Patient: sex M, age 68
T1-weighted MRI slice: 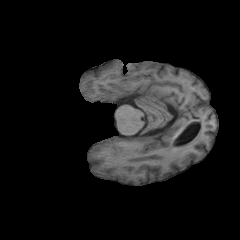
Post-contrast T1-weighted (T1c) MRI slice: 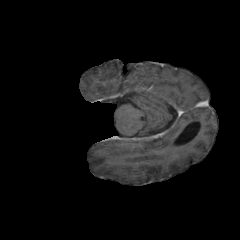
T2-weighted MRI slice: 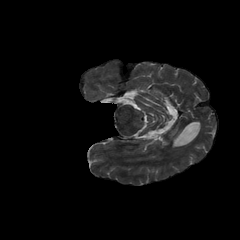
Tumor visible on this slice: no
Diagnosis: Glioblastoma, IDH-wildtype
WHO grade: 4